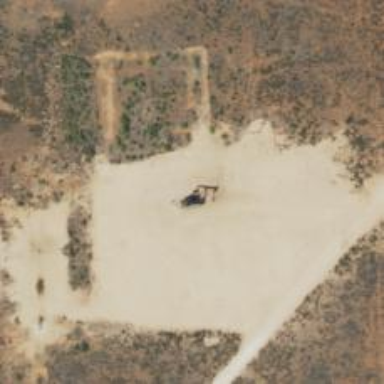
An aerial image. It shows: Petroleum well.